Field crop: maize
Growth stage: 2
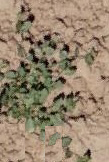
Species: convolvulus